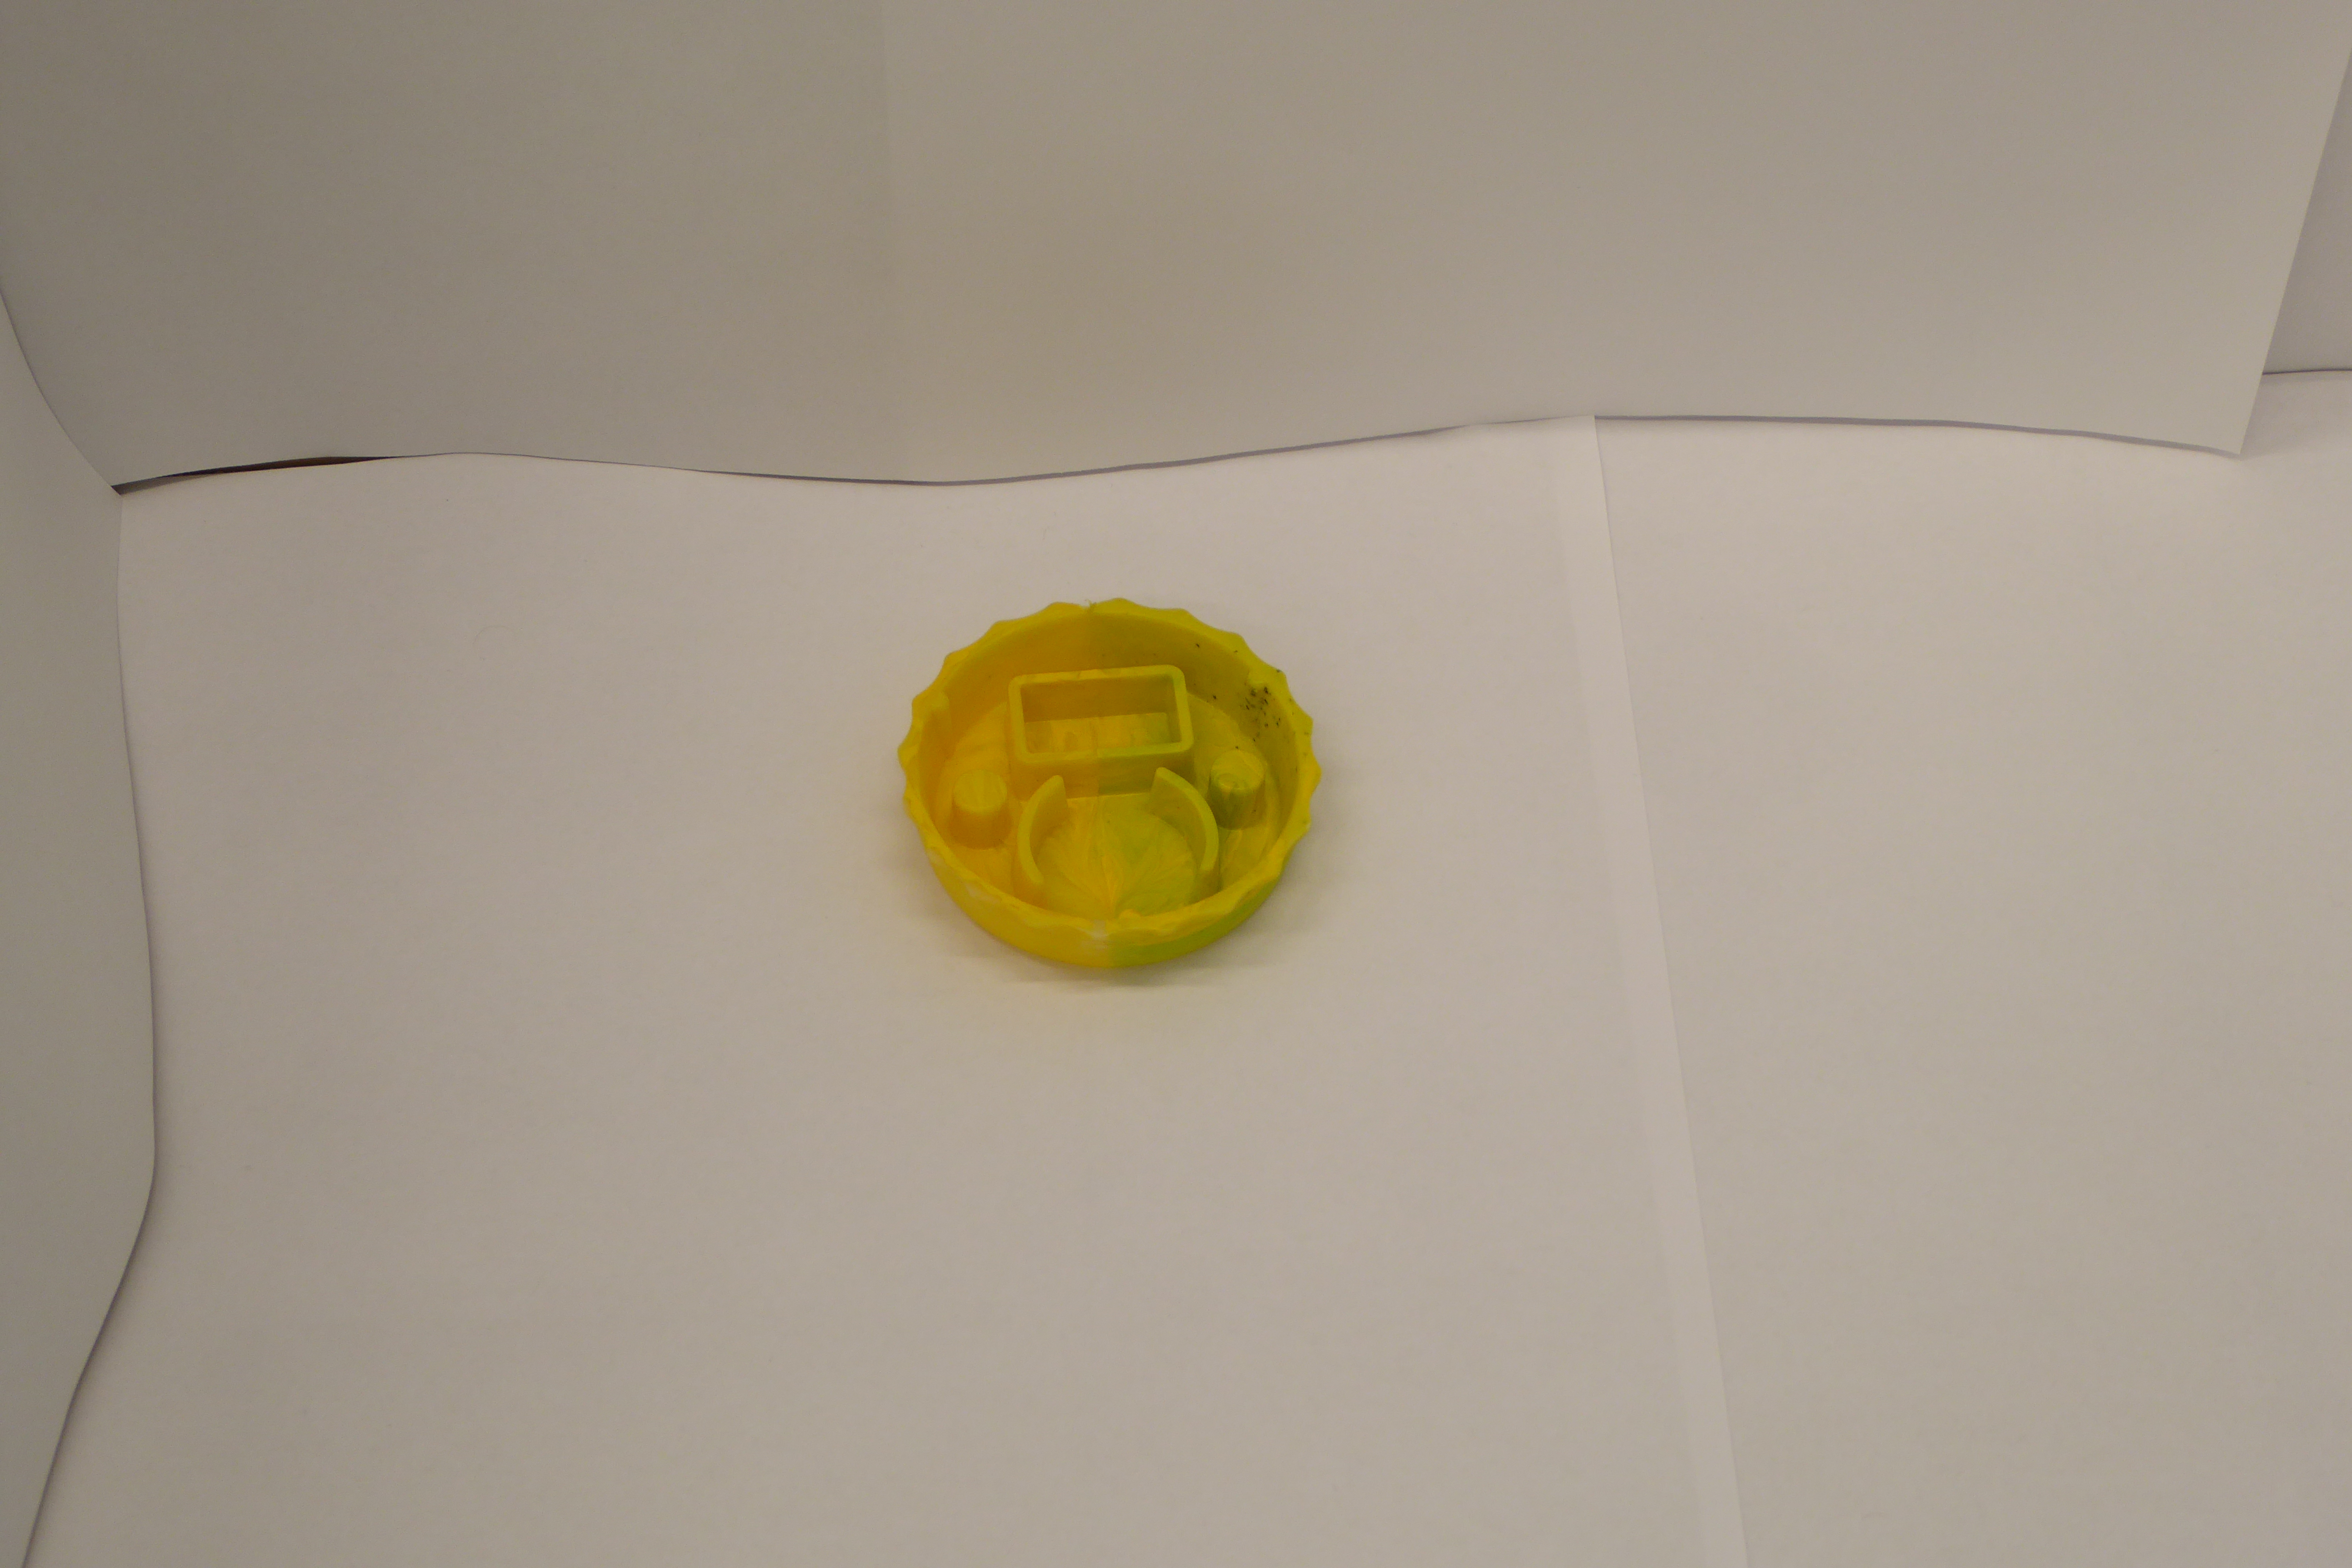
Label: Bottle Opener - Cover